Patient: sex F, age 38
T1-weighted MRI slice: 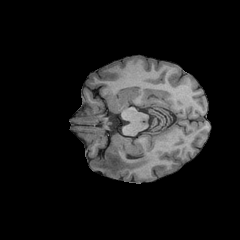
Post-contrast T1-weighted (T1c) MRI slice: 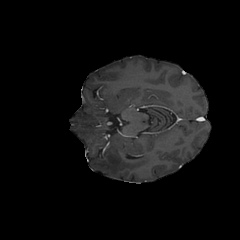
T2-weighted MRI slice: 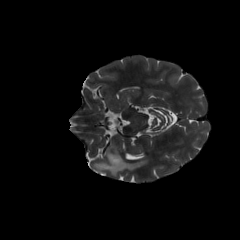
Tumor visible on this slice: yes
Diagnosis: Astrocytoma, IDH-mutant
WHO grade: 3